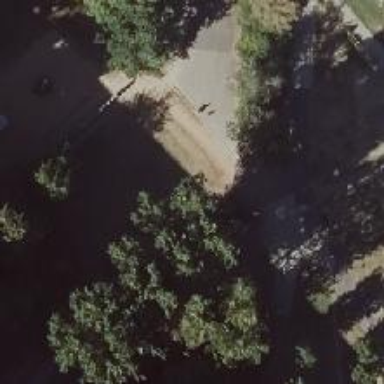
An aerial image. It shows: Compacted footway.